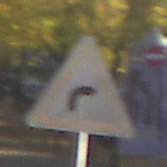
Verkehrszeichen: KurveRechts
Umgebung: Outdoor, Urban
Tageszeit: SunriseSunset
Wetter: PartlyCloudy
Licht: Natural
Jahreszeit: Autumn
Kontrast: HighContrast